Interaction volume radius: 5 \u00c5
Interaction volume height: 10 \u00c5
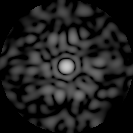
Disorder parameter: 0.8783